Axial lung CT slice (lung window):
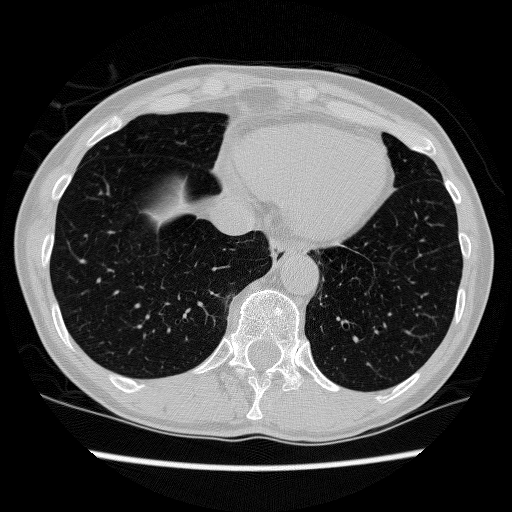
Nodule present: no